Interaction volume radius: 5 \u00c5
Interaction volume height: 25 \u00c5
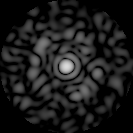
Disorder parameter: 0.8297